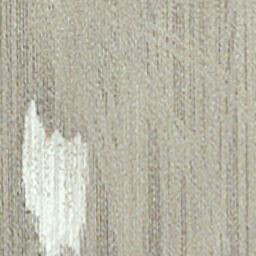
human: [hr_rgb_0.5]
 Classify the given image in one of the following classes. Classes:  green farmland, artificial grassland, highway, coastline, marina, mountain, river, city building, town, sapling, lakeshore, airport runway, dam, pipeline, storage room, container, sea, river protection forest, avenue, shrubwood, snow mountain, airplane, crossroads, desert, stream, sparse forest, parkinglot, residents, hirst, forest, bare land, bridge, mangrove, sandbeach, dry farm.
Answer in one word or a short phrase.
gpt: dry farm